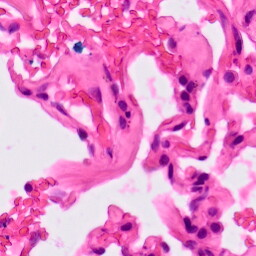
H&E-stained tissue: Lung